Question: I have x-axis value (as days) range from -1 to 300, code is like this
'''
scale_x_continuous(breaks = scales::pretty_breaks(n = 10),limits=c(-1,290))
'''
How can I label 0 to 'Baseline', and rest value no change, only label value 0?
The plot currently is like this:

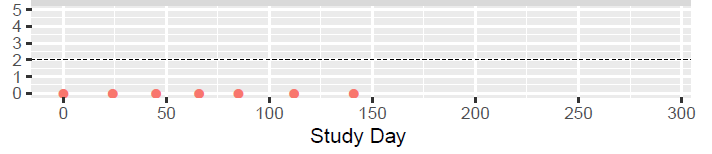
Answer: As I understand your question, you are seeking an answer on how to label 'x=0' as 'Baseline', while the remaining 'x-axis label text' should remain as they are.
Data sample
'''
set.seed(1)
df <- data.frame(y=sample(1:17,1000, replace=TRUE), x=sample(-1:300, 1000, replace=TRUE))
'''
Gives
'''
ggplot(df, aes(x=x, y=y=))
'''
<URL>
To manually alter the 'x-axis text', you could apply 'paste0'
'''
ggplot(df, aes(x=x, y=y)) +
scale_x_continuous(breaks = seq(0,300,50),
labels = c(paste0("Baseline"), paste0(seq(50,300,50))))
'''
Which gives
<URL>